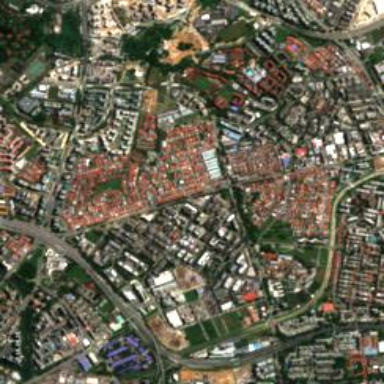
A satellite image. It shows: Residential area with landed properties.